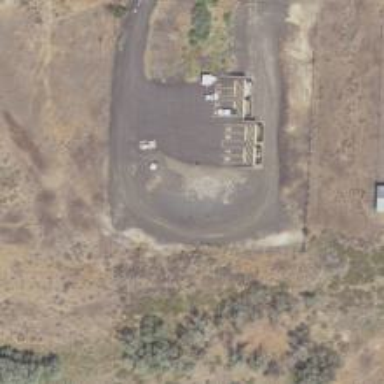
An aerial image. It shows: Waste transfer station.